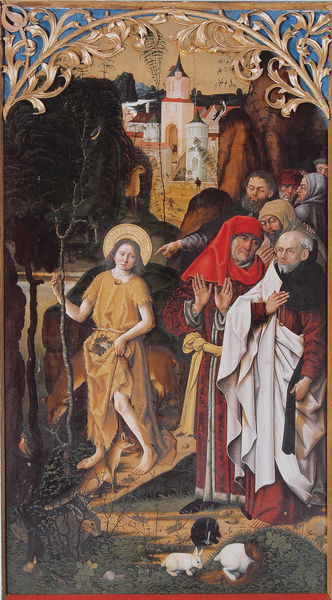
Titel: Hochaltar, erste Wandlung, Johannes in der Wüste
Künstler: unbekannt
Standort: Blaubeuren
Institution: ehemalige Abteikirche St. Johannes d.T.
Schlagwörter: baum, berg, blau, gemälde, himmel, umhang, weiß, bäume, grün, kirchturm, landschaft, menschen, ocker, stadt, bunt, grau, holz, männer, schwarz, szene, rot, schloss, tier, tiere, weg, beige, leute, malerei, menge, ornament, alt, bart, alte, architektur, arme, diener, falten, johannes, rahmen, hände, öl, gräser, halme, häuser, hügel, kirche, boden, gewand, gold, kutte, gewänder, pflanze, pflanzen, höhle, rosa, wald, stock, turm, engel, hase, hasen, maus, ranken, beine, kopfbedeckung, bein, bogen, ort, stab, fels, dorf, rand, ölgemälde, bischof, papst, detail, glatze, floral, ornamente, verzierung, faltenwurf, greis, lumpen, fuss, burg, religion, zweig, ölmalerei, altar, prister, heiligenschein, fuchs, nimbus, hirsch, kaninchen, reh, christus, mittelalter, priester, religiös, weggehen, mönch, franziskus, heiliger, heilige, heilig, vertreibung, rangen, bau, goldgrund, altarbild, kapuze, mader, johannes der täufer, martyrium, mittelater, roter umhang, eyck, heiligenlegende, heile, goldhintergrund, heligenschein, nordalpin, architekturelemente, hohepriester, mäuse, altarblatt, igel, ausweisen, hi, 1450, weiße hasen, rote kofbedefkung, hände erhoben, hello, gsitlicher, öl auf holz, hl. maria, hasenbau, kaninchenbau, ornant, roten tuch, kaninchenhöhle, hasenhöhle, hasechristus